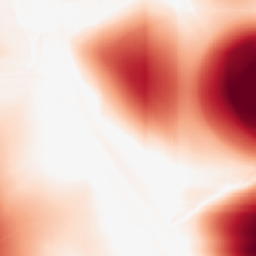
Category: morphological
Decomposition family: rolling_ball
Decomposition parameters: radius: 100
Upsampling method: area
Upsampling parameters: scale: 4
Upsampling scale: 4